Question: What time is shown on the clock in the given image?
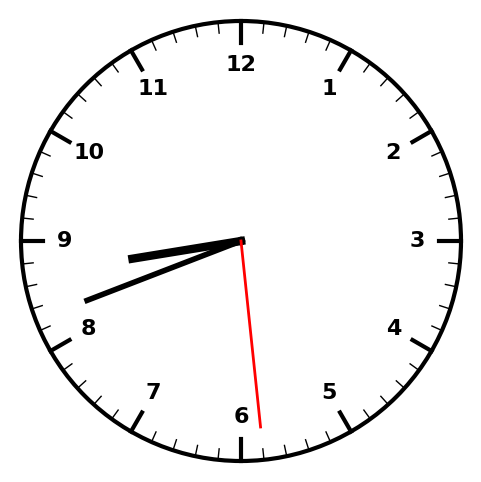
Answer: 08:41:29